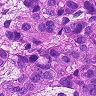
Metastatic tissue present: yes